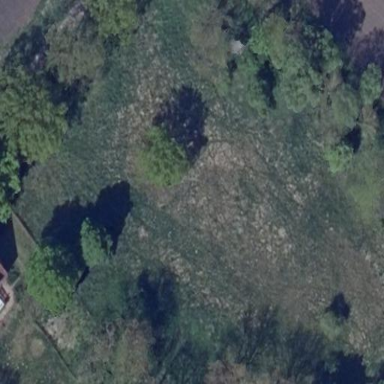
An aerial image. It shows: Beautiful meadow.